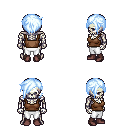
a pixel art fantasy rpg character, male body template, skeleton, brown pirate shirt, white pants, white cyan pixie cut hairstyle, maroon shoes, four views (front, back, left, right), 2x2 character sprite sheet, small pixel art, hard edges, no anti-aliasing